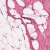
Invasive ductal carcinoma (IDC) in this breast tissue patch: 0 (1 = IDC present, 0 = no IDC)